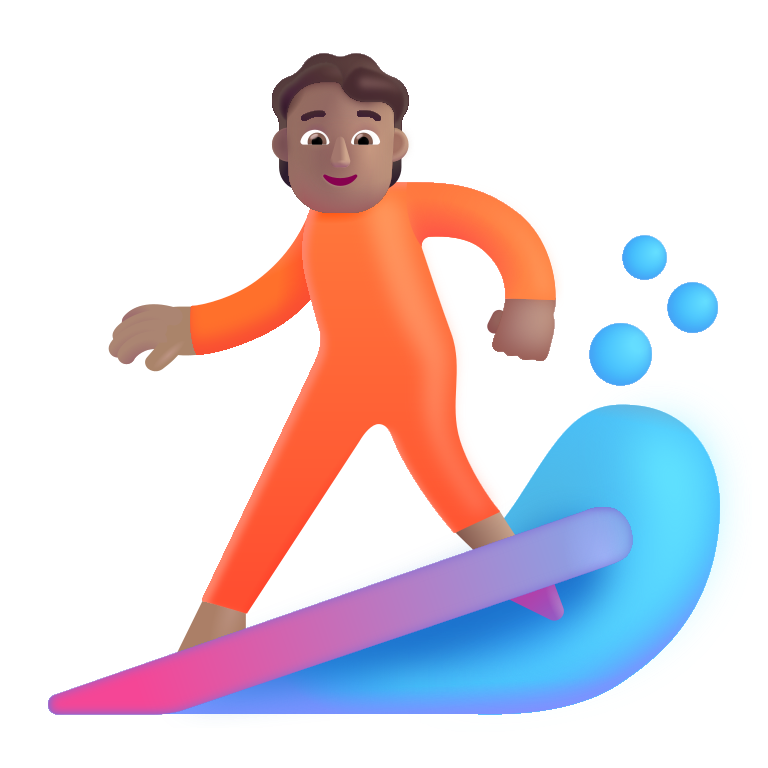
person surfing color